Question: I am trying to post the following JSON with RestSharp:
'''
{ "username": "test_user", "password": "super$3kretp4ssword" }
'''
so this is the c# code i wrote
'''
var client = new RestClient("https://accept.paymobsolutions.com/api/auth/tokens");
var request = new RestRequest(Method.POST);
request.AddHeader("content-type", "application/json");
request.AddParameter("application/json", request.AddJsonBody(new { username = "myUsername", password = "myPassword" }), ParameterType.RequestBody);
IRestResponse response = client.Execute(request);
'''
But on debugging the 'response.content' is '""'
The response should be:
'''
{
"token": "ZXlKaGlPaUpJVXpVeE1pSX1Y0NJmV5Sn...", // this is your authentication token
"profile": {
"id": 28, // this is your merchant_id
"user": {
"id": 31,
"username": "test_user",
"first_name": "test_user",
"last_name": "test_user",
},
"created_at": "2016-11-20T16:27:20.067296Z",
...
}
}
'''

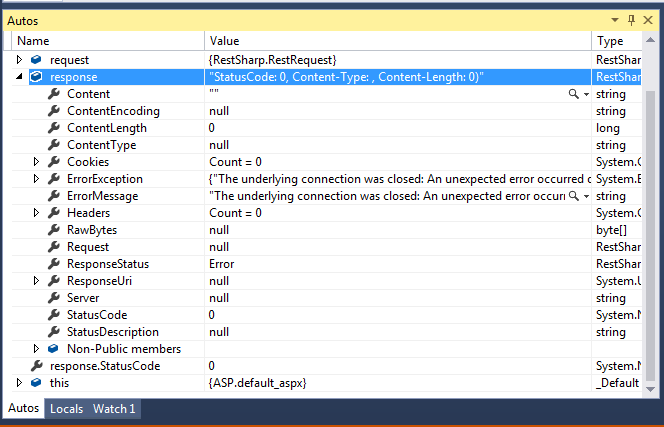
Answer: This exception is related to 'ServicePointManager.SecurityProtocol'
For .NET 4 use the following to solve the problem
'ServicePointManager.SecurityProtocol = (SecurityProtocolType)768 | (SecurityProtocolType)3072;'